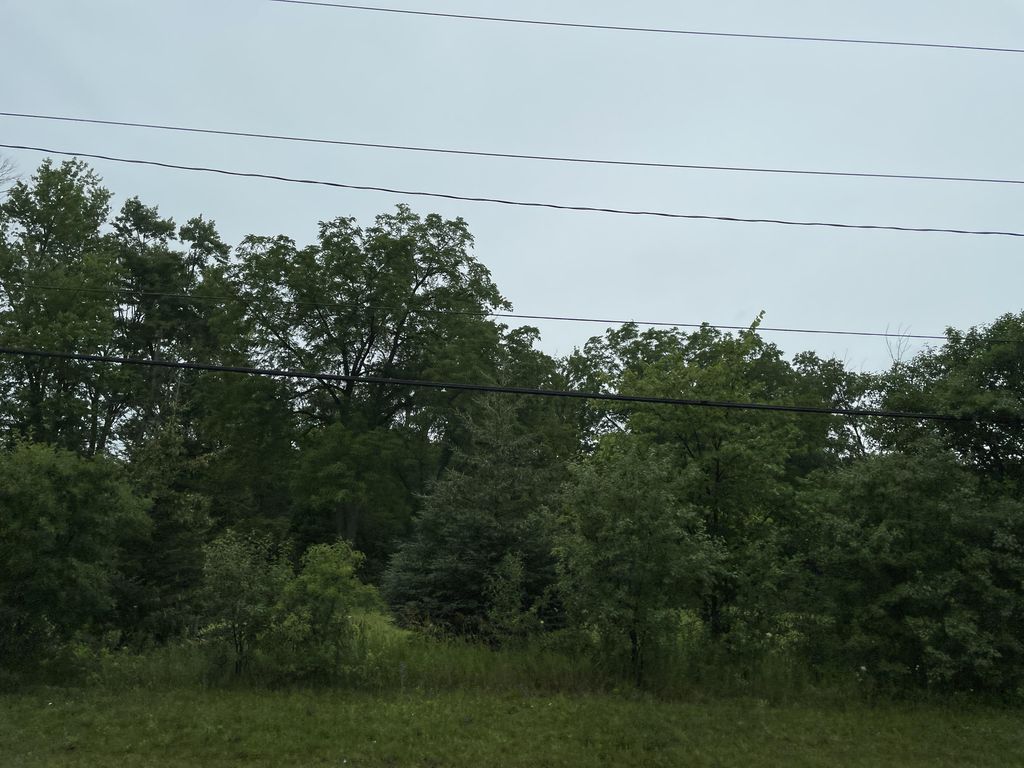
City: kitchener-waterloo